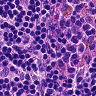
Metastatic tissue present: no